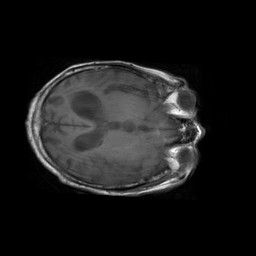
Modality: T1w
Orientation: axial
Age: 76
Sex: female
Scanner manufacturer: philips
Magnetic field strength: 3 T
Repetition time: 0.5331 s
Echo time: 0.01 s